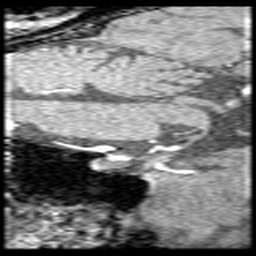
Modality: angio
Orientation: sagittal
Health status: ill
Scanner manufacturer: siemens
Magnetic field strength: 3 T
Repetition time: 0.023 s
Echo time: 0.0042 s